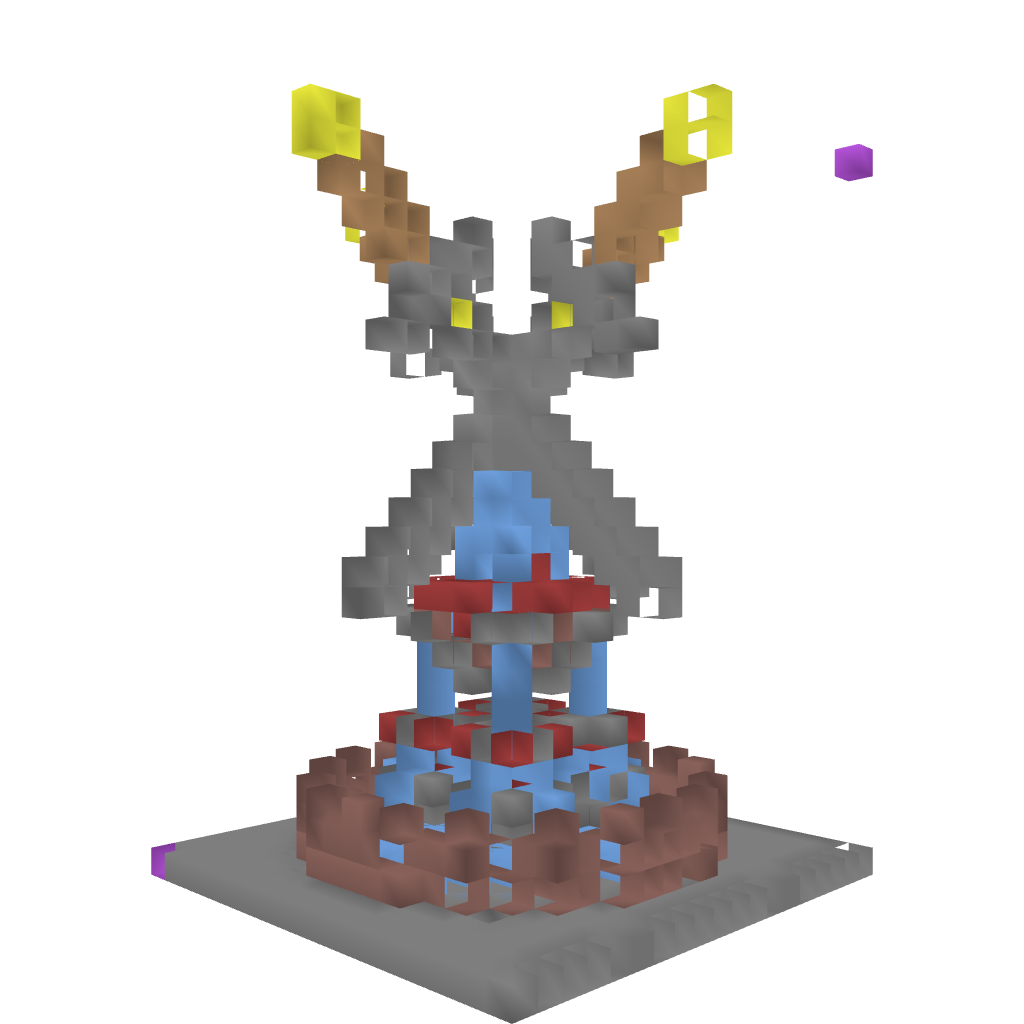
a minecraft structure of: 4 Sword Fountain high quality